Aerial crown-view tile of a tropical tree (Barro Colorado Island, Panama), acquired 20250217:
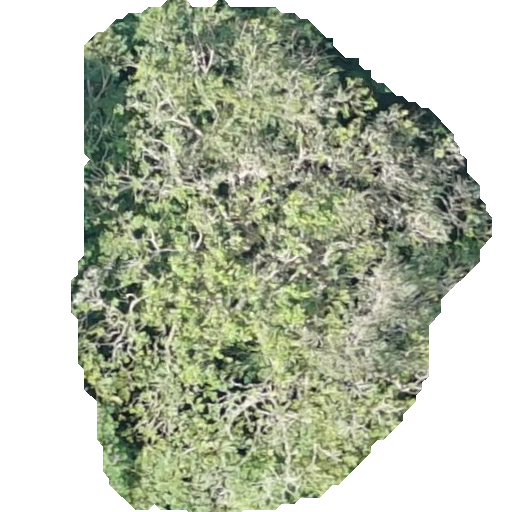
Species: Jacaranda copaia
GBIF accepted scientific name: Jacaranda copaia
Crown area: 238.045 m²